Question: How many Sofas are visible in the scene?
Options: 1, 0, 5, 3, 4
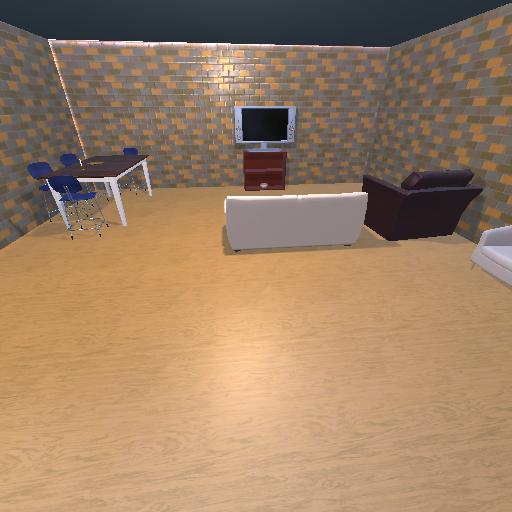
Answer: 1